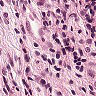
Metastatic tissue present: yes